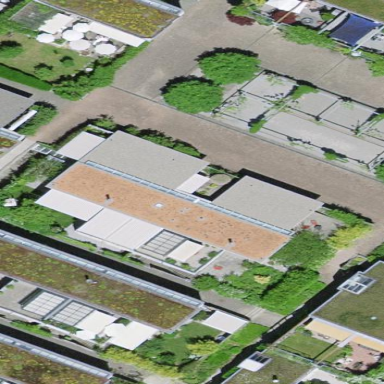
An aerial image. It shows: Residential building.